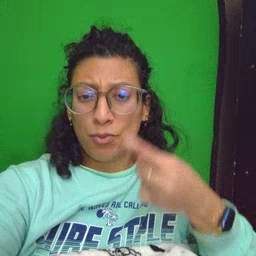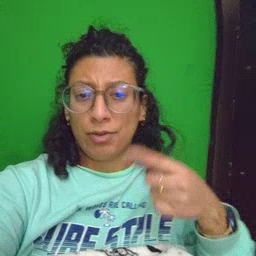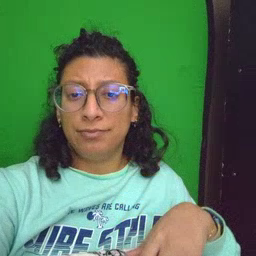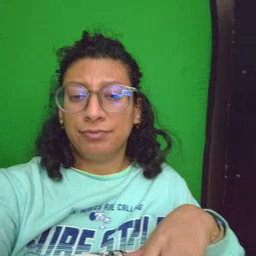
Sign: owie